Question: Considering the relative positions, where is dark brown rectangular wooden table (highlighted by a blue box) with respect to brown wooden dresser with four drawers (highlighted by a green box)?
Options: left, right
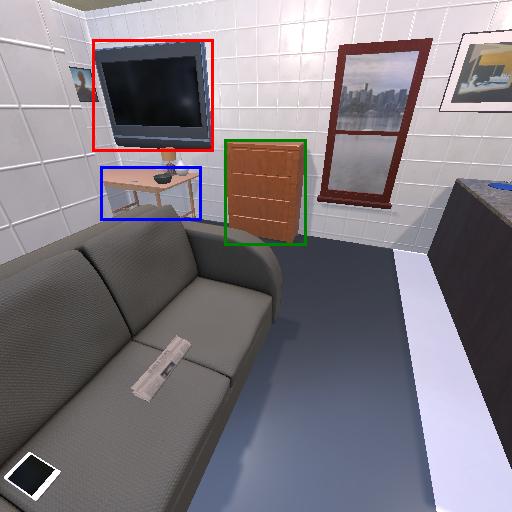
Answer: left